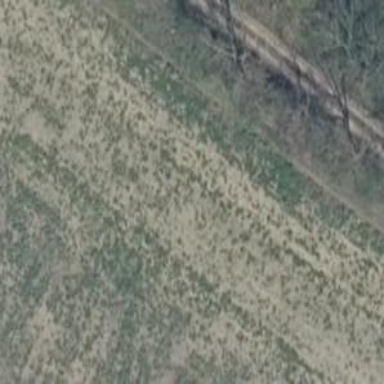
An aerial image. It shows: Abandoned railway.